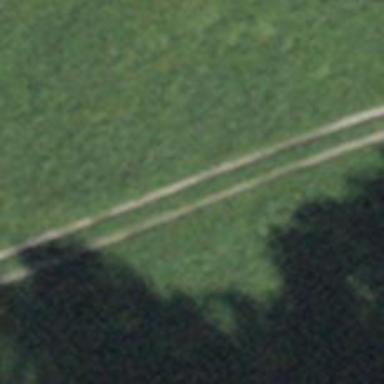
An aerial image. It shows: Track with grass surface categorized as grade4 tracktype.